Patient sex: M
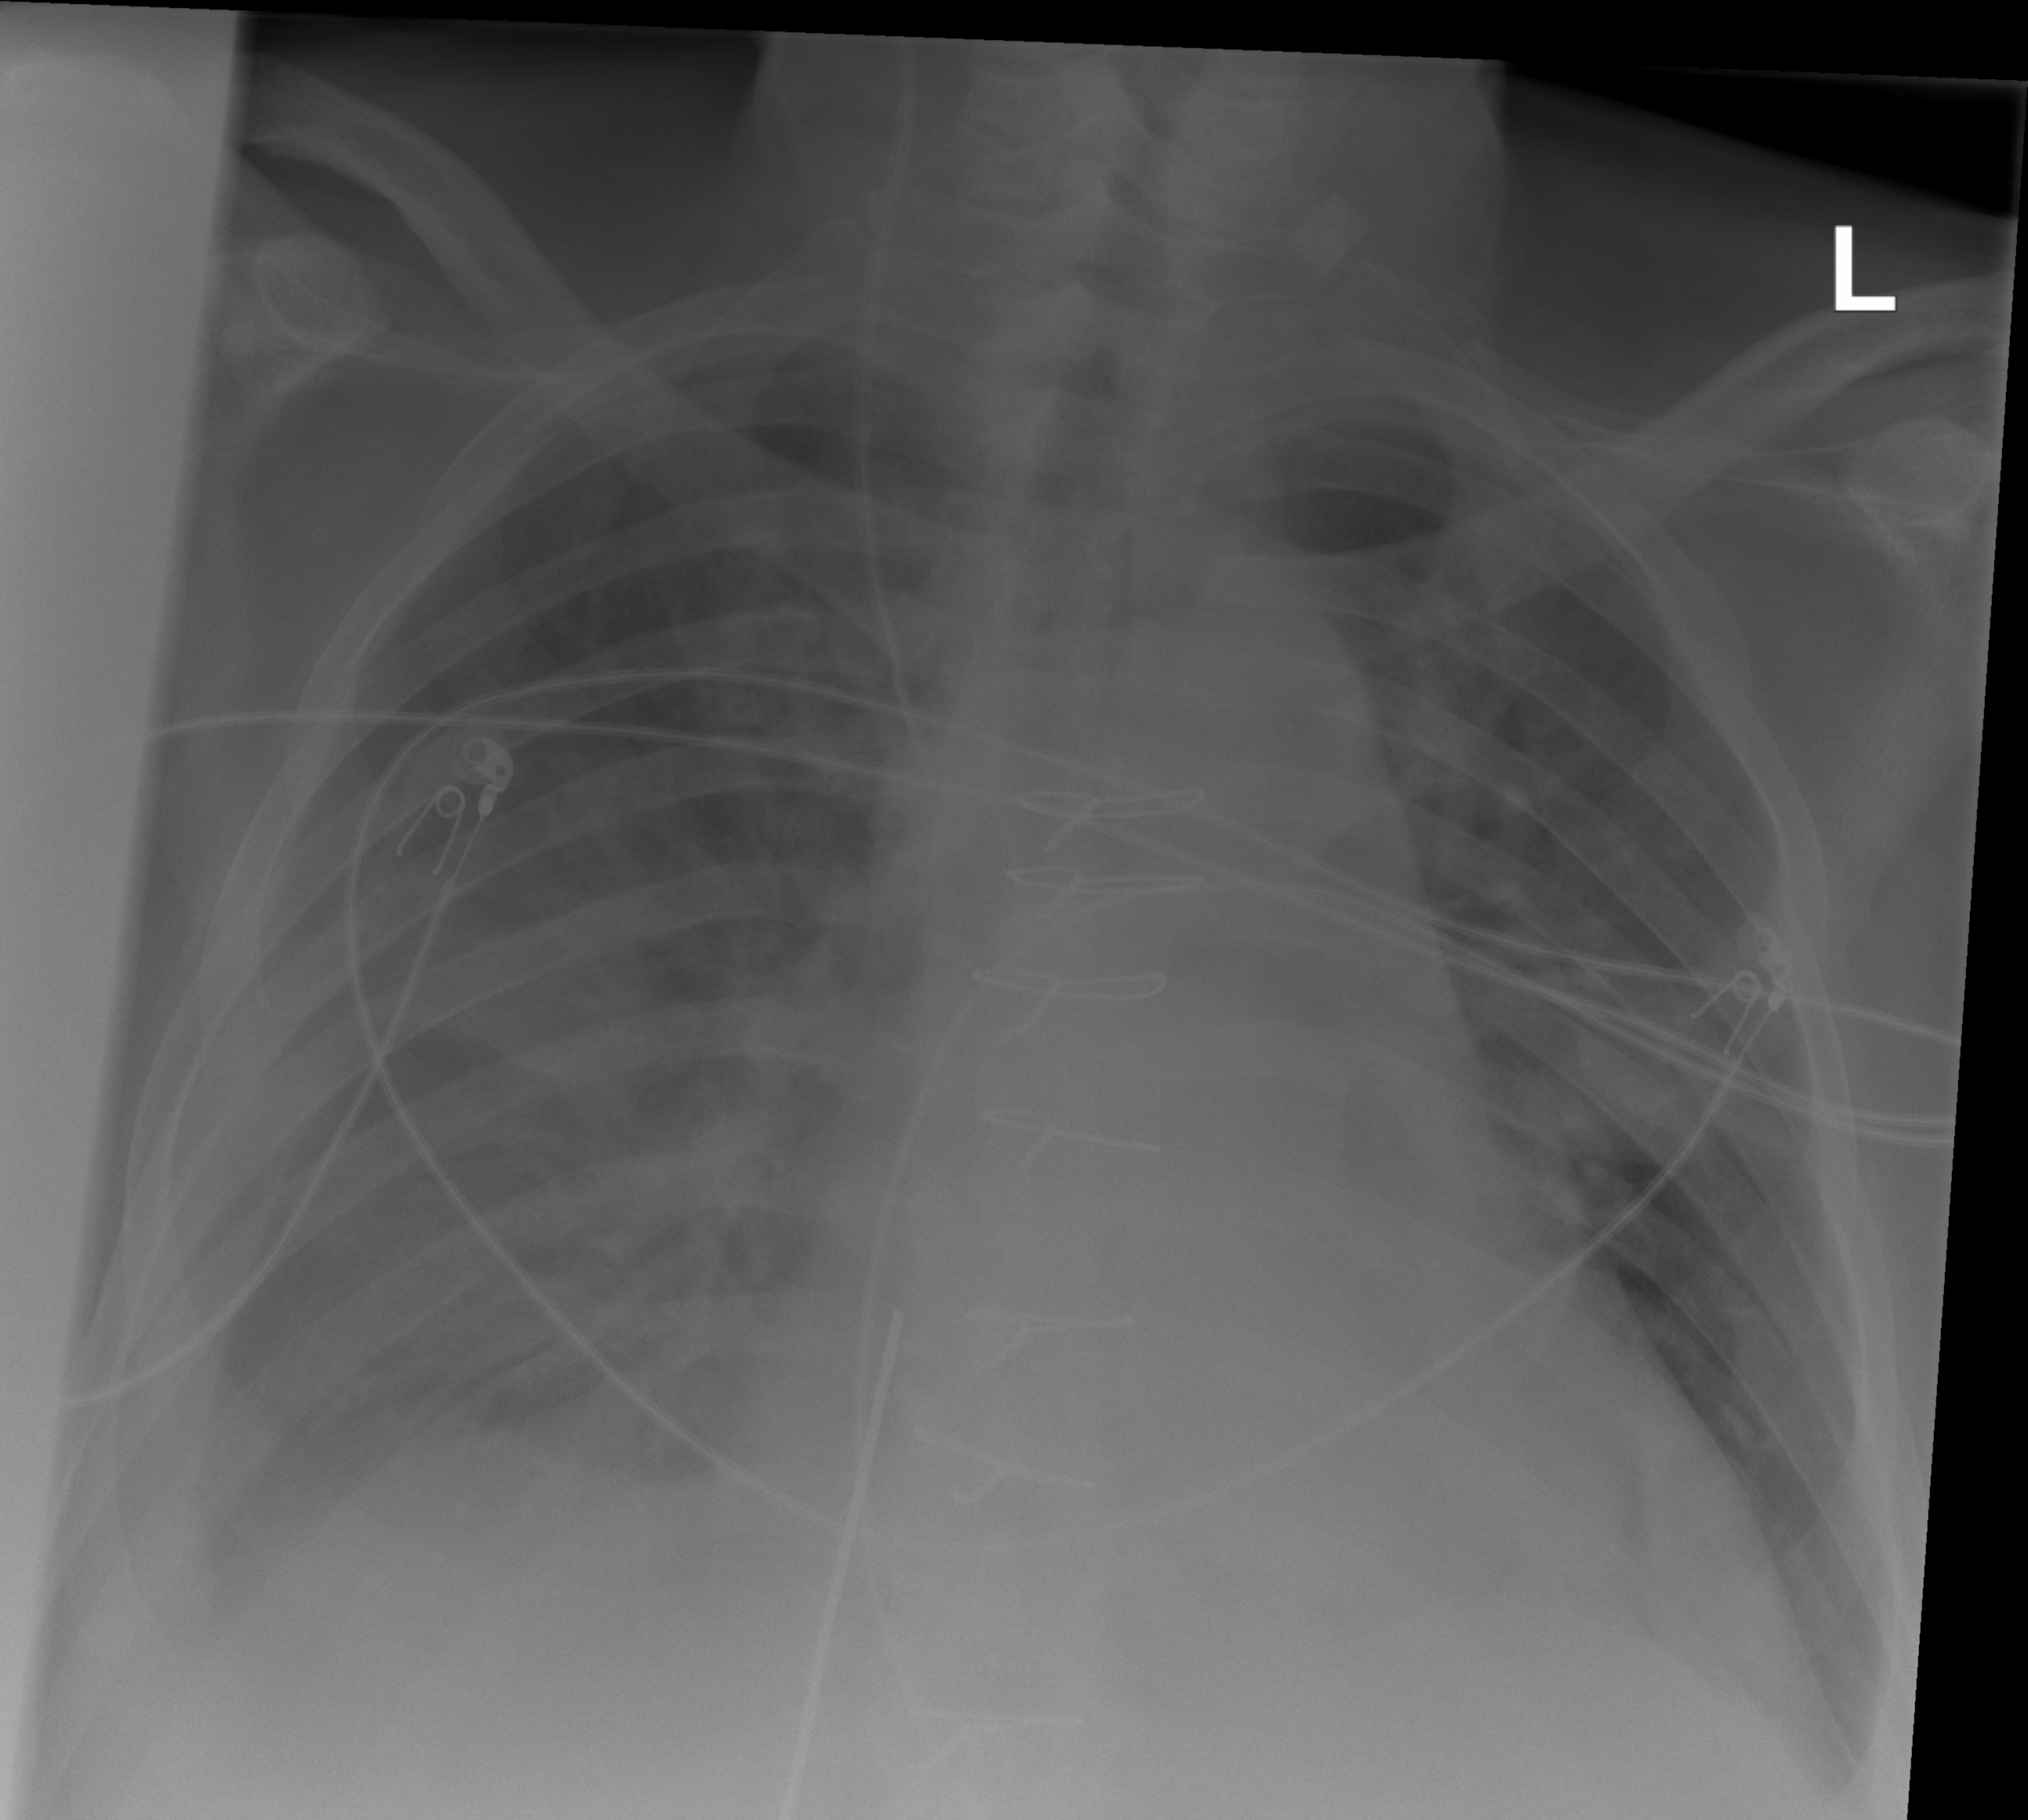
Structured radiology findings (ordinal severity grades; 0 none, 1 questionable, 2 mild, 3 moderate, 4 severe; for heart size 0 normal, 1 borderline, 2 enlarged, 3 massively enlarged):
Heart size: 2
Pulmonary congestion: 2
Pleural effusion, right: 2
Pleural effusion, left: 1
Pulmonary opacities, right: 2
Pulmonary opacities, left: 2
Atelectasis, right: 3
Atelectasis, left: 3